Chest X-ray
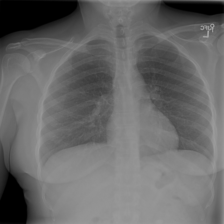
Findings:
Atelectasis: negative
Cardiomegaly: negative
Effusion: negative
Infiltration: negative
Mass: negative
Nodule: negative
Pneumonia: negative
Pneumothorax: negative
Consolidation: negative
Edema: negative
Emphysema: negative
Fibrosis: negative
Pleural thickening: negative
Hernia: negative